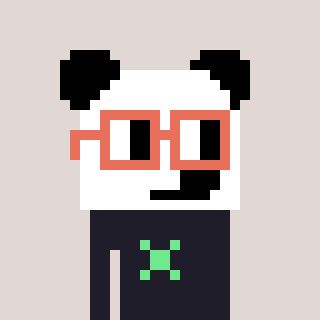
a pixel art character with square orange glasses, a panda-shaped head and a grayscale-colored body on a warm background